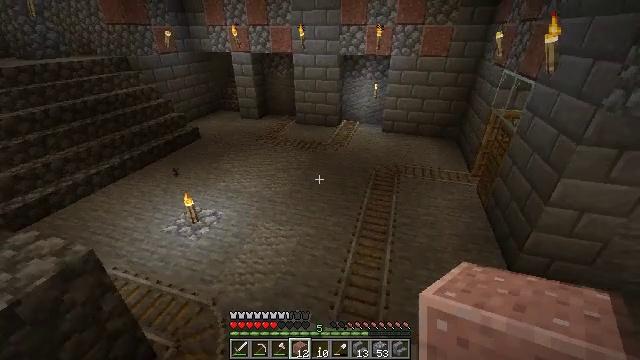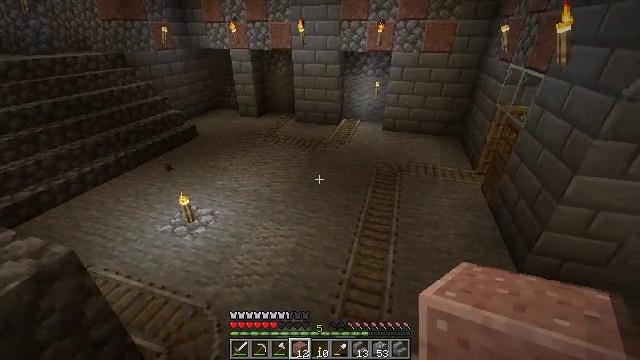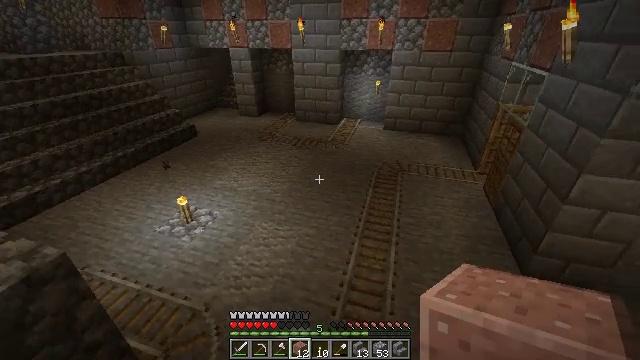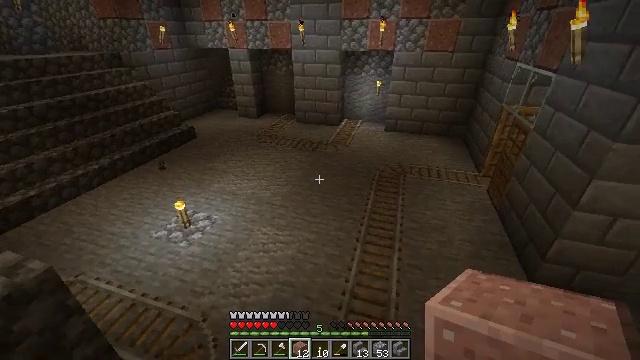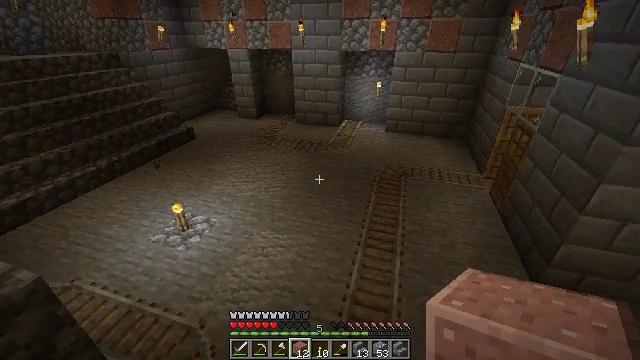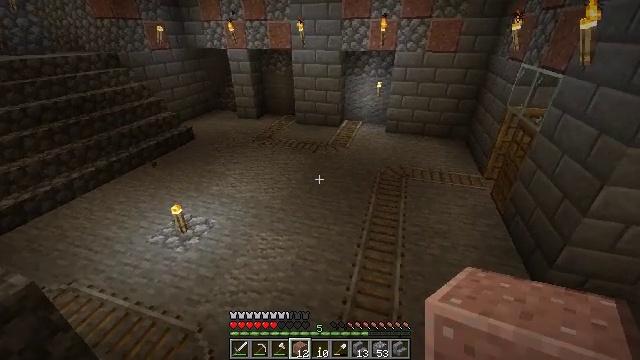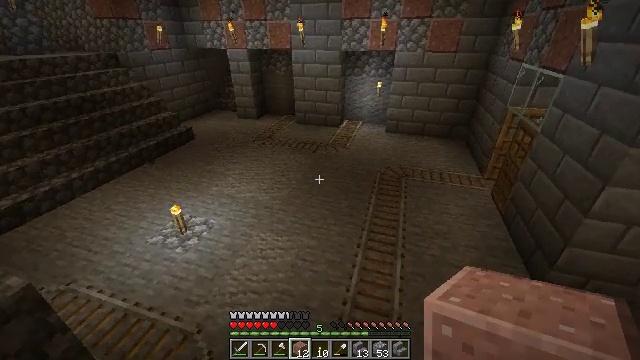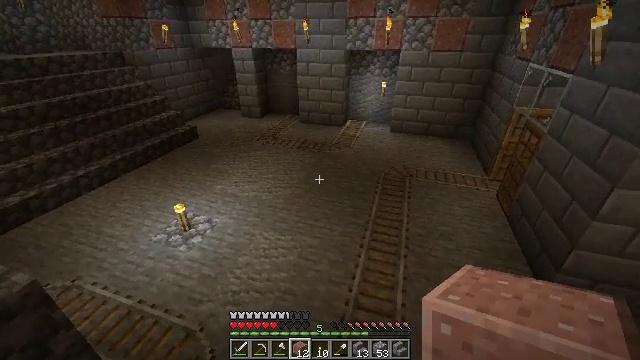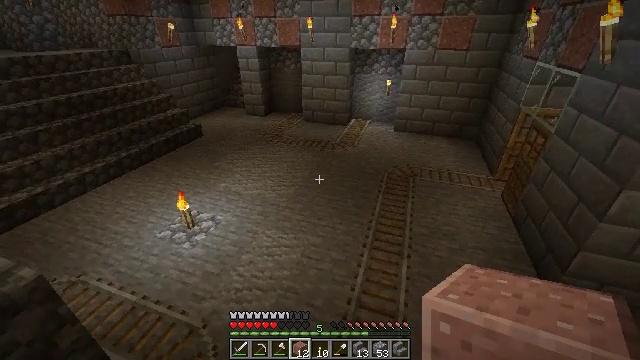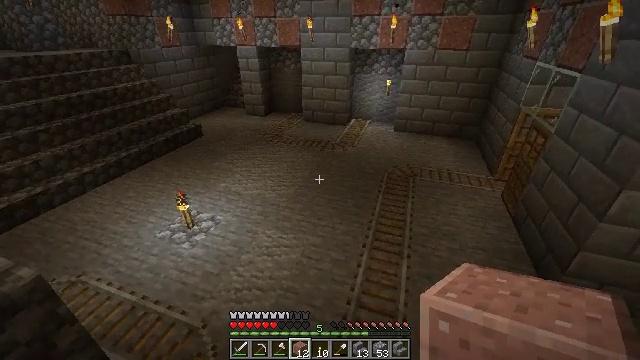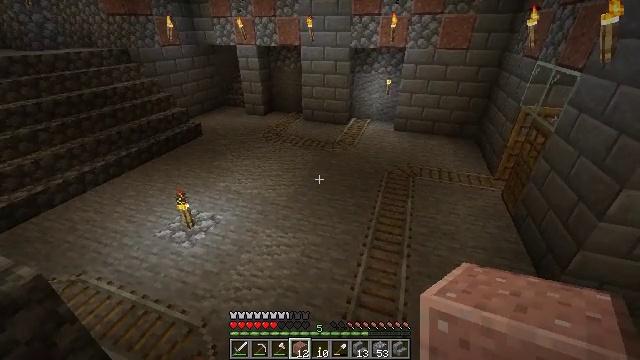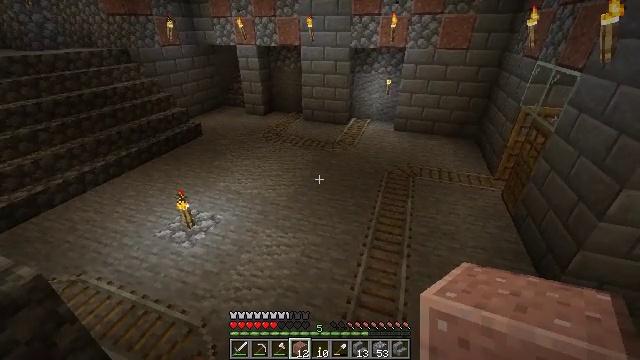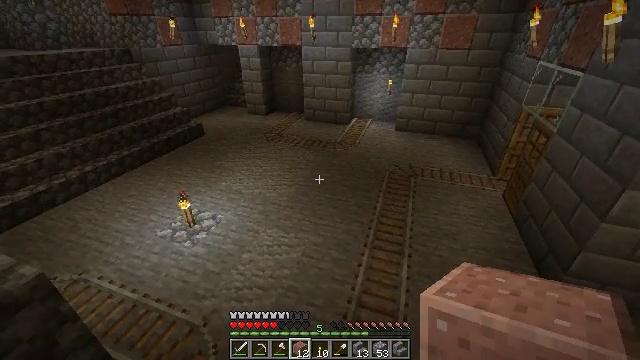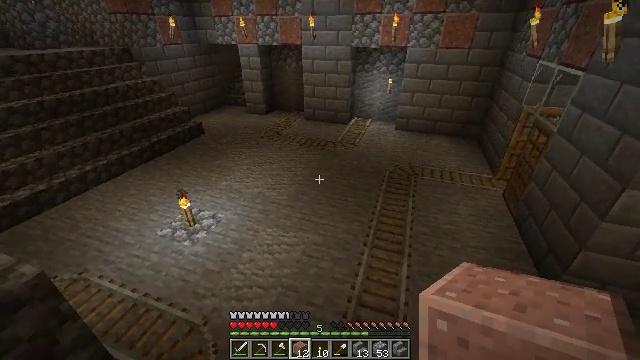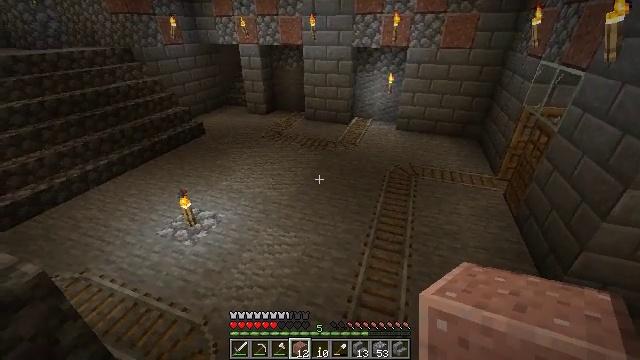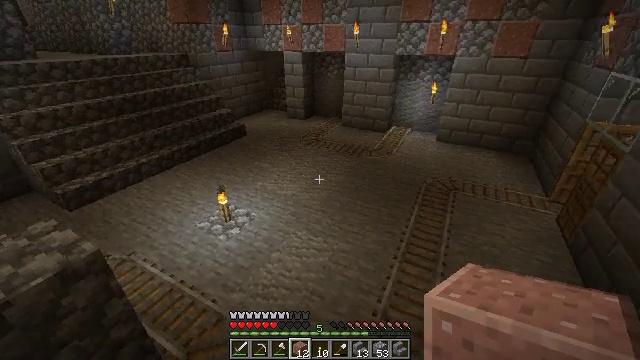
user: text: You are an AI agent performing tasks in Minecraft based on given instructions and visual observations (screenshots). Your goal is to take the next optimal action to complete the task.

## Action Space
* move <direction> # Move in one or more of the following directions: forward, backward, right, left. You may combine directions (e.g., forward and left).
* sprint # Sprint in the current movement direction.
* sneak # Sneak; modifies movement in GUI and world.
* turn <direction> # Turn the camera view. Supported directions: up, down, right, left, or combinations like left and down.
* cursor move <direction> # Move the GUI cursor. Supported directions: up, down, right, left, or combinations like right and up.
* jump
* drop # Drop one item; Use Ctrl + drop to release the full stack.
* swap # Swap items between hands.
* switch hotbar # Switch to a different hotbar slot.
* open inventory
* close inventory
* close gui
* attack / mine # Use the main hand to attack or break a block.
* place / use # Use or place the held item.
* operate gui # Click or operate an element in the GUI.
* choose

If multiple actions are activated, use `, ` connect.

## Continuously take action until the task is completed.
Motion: motion action
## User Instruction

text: Get polished granite for construction.
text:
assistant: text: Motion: move forward
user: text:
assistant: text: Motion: no_op
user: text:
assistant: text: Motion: no_op
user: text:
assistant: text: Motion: no_op
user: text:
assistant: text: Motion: no_op
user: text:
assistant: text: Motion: no_op
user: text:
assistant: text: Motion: no_op
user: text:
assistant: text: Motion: no_op
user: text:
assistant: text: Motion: no_op
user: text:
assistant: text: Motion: no_op
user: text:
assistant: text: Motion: no_op
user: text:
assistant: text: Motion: no_op
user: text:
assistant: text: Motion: no_op
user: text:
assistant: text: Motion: no_op
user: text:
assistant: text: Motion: turn left and up
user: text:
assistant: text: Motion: turn left
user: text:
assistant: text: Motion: no_op
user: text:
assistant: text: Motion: no_op
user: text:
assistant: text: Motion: no_op
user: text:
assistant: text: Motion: no_op
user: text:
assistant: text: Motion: no_op
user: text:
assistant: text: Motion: no_op
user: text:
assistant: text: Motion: no_op
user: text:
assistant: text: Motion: no_op
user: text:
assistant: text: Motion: no_op
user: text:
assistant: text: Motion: turn left
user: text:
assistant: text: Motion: turn left and up
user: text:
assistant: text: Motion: turn left and up
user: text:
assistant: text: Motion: turn left and up
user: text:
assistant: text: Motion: turn left and up, switch to hotbar 2